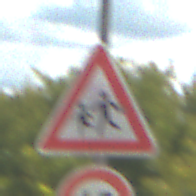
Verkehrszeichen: KinderRechts
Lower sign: Geschwindigkeit60
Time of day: Midday
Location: Outdoor (Suburban)
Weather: PartlyCloudy
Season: Summer
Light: Natural